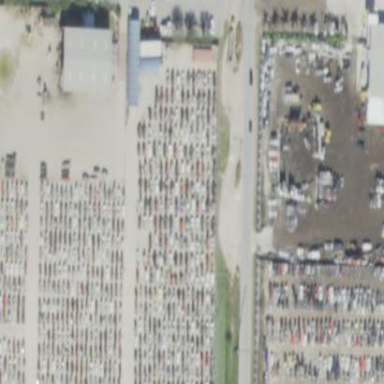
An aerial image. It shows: Industrial area designated as scrap yard.